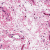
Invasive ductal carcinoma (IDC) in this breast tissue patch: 0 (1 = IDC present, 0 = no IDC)